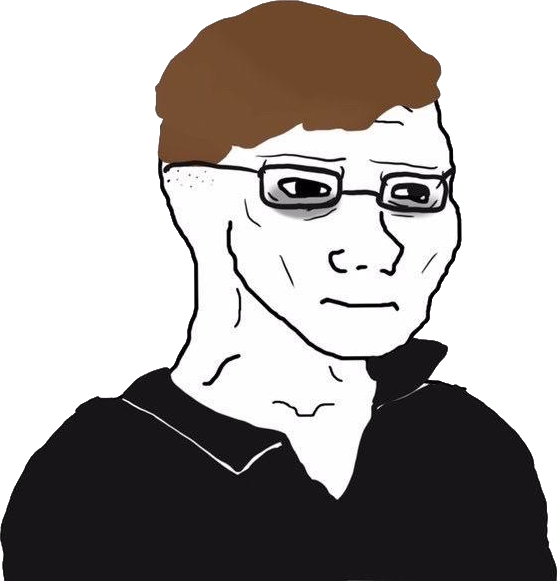
Label: 5_Tired_Wojak